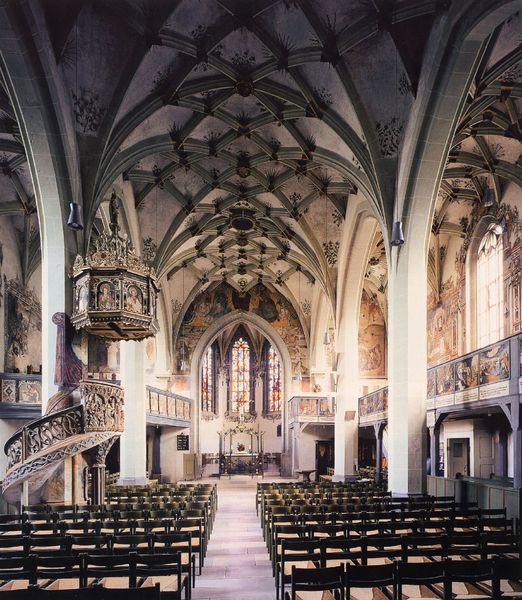
Titel: Peterskirche in Weilheim an der Teck
Standort: Weilheim an der Teck (EU - D - BW)
Schlagwörter: fenster, stühle, säulen, malerei, architektur, innenraum, kirche, decke, gotik, relief, bogen, treppe, gestühl, fotografie, gewölbe, religion, altar, bänke, kathedrale, kirchenbänke, mittelschiff, quader, bestuhlung, gotisch, kanzel, fresko, sakral, sterngewölbe, deckengewölbe, kirchenmalerei